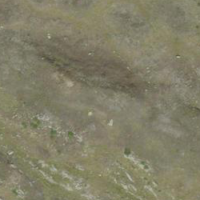
EUNIS habitat code: 26
Species observed at this site:
Geum montanum